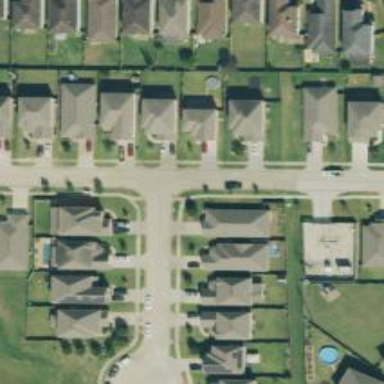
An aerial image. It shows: Residential road with separate sidewalk.